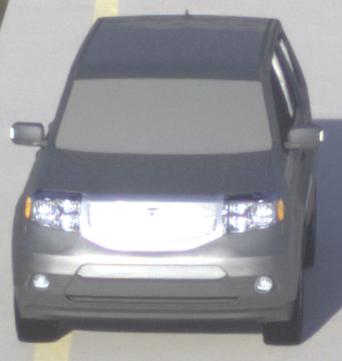
Make: Honda
Model: Pilot
Detailed model: Gen. 2 Facelift
Model produced from: 2012
Model produced until: 2015
Doors: 5
Color: gray
Road condition: dry road
Daytime: morning or afternoon
Contrast: high contrast